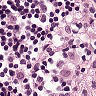
Metastatic tissue present: no